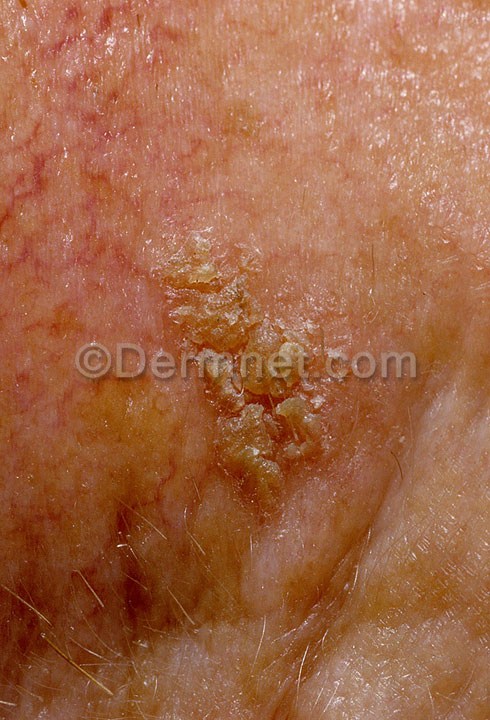
Disease: Actinic Keratosis Basal Cell Carcinoma and other Malignant Lesions